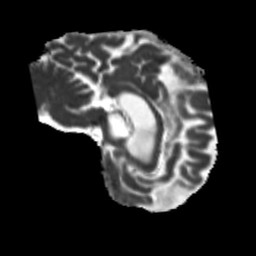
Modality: MD
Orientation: sagittal
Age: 64
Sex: male
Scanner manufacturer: siemens
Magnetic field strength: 3 T
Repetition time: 5.25 s
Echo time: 0.08 s